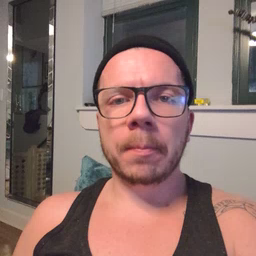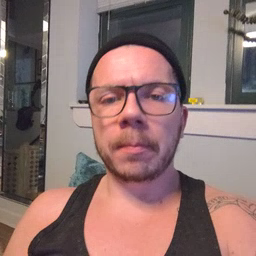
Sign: dad